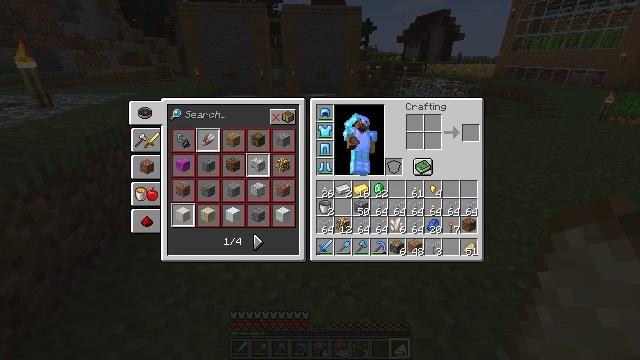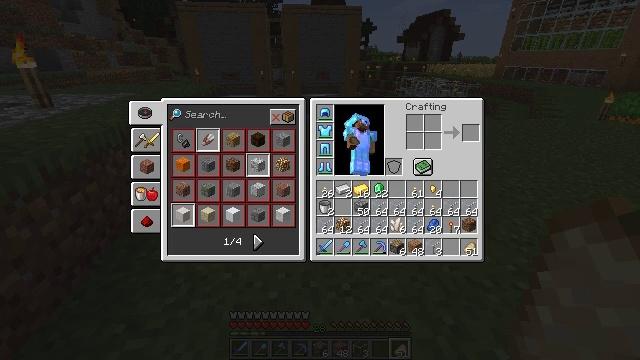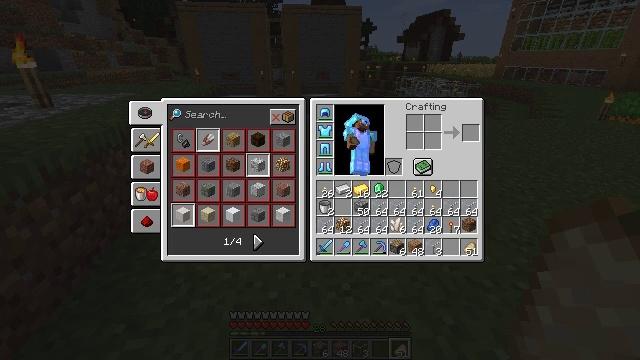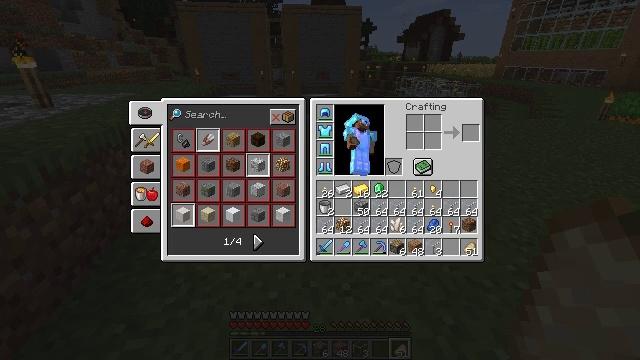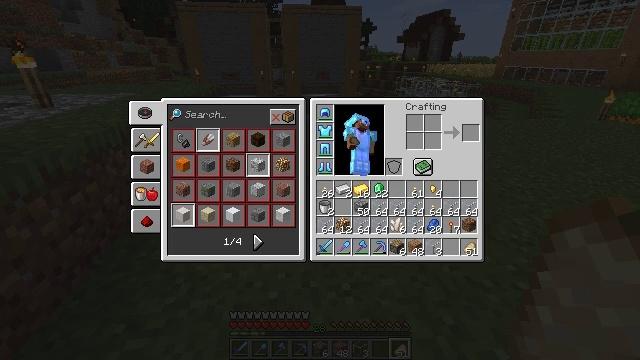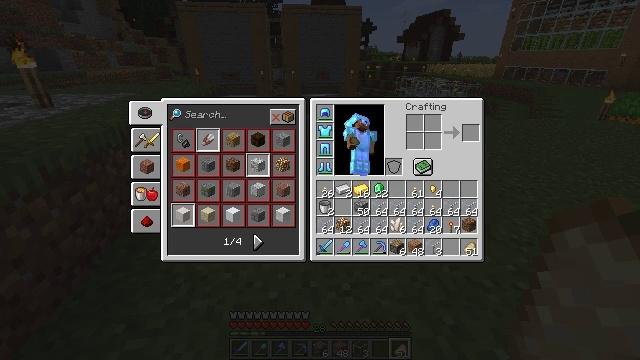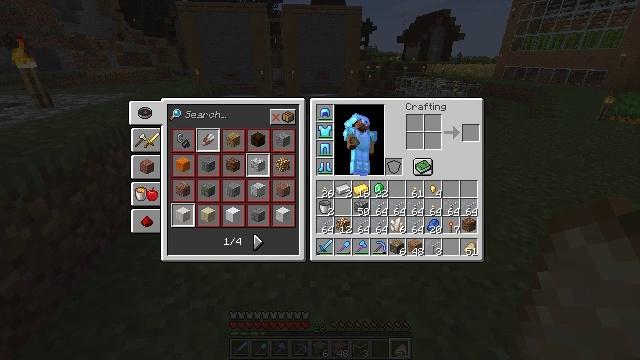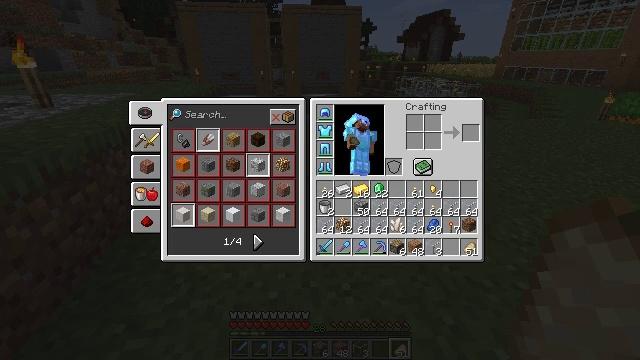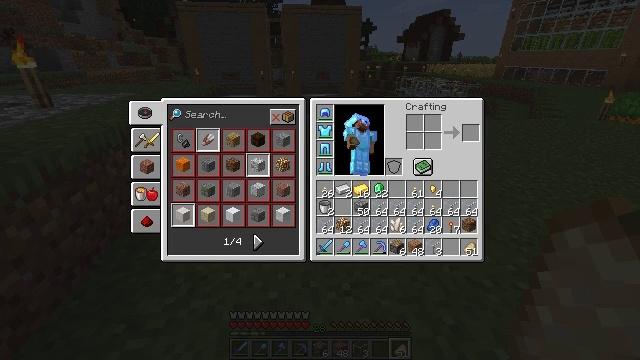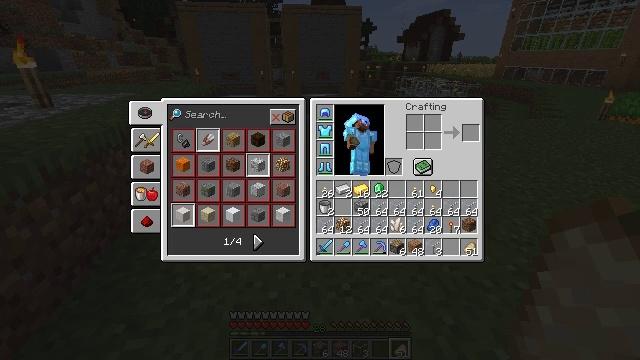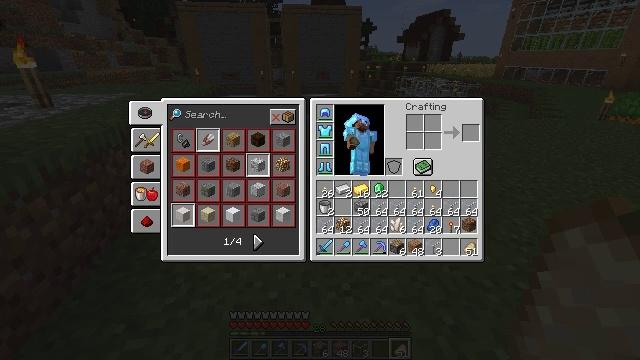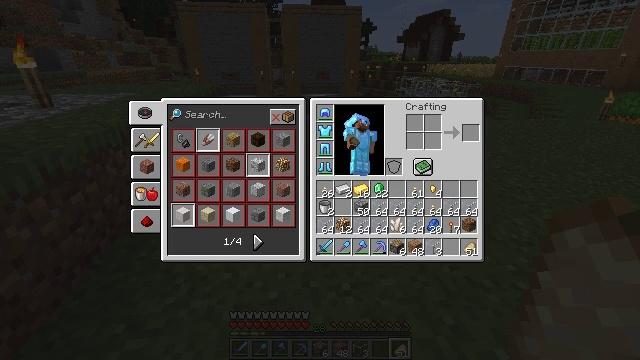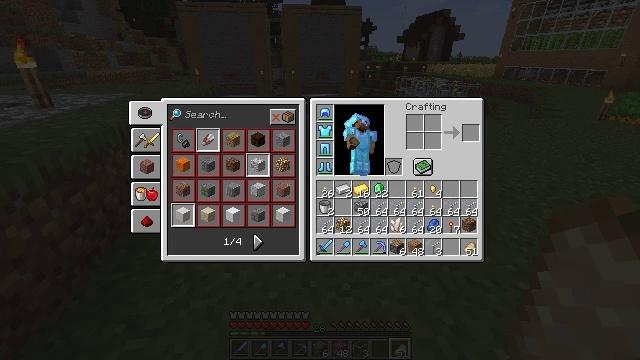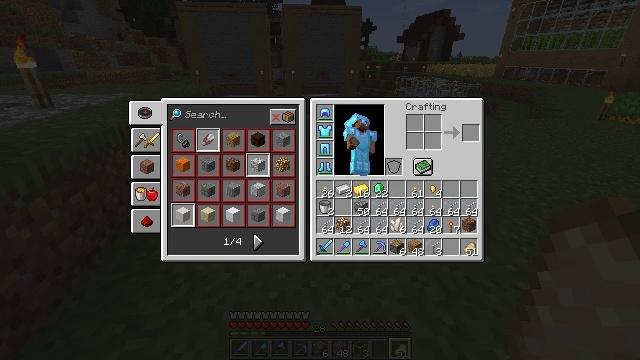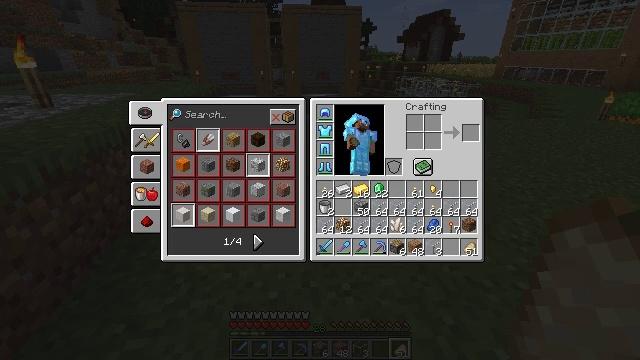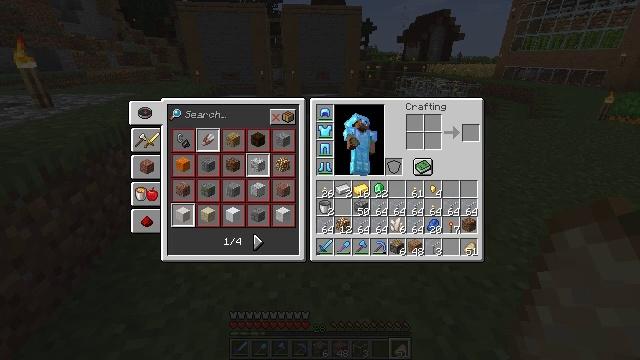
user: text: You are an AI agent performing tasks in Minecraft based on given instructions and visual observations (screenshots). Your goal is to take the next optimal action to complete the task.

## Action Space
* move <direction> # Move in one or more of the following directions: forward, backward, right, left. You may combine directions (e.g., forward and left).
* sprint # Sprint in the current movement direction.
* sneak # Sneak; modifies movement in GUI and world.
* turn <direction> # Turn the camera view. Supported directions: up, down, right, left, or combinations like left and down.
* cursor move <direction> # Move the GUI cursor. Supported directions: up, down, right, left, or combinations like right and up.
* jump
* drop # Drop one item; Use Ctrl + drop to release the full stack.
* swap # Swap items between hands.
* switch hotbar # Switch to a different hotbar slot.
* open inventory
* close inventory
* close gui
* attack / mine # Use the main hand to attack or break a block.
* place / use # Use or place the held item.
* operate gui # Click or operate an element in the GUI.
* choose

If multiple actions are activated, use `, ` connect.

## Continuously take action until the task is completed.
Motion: motion action
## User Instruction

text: Open the crafting table to craft redstone.
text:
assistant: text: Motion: no_op
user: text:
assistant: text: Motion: no_op
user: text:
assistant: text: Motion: no_op
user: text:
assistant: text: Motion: no_op
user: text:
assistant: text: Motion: no_op
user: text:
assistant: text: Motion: no_op
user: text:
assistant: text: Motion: no_op
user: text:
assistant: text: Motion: no_op
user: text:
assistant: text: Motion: no_op
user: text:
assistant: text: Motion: no_op
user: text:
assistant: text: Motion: no_op
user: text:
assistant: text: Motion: no_op
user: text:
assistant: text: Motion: no_op
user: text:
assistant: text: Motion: no_op
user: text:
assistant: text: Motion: no_op
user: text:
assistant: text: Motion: no_op
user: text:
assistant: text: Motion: no_op
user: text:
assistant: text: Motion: no_op
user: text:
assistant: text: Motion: no_op
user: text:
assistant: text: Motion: no_op
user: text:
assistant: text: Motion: no_op
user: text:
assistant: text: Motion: no_op
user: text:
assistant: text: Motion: no_op
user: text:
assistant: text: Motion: no_op
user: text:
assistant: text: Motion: no_op
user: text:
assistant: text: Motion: no_op
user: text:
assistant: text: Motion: no_op
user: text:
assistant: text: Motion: no_op
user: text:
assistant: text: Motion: no_op
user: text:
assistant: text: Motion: no_op